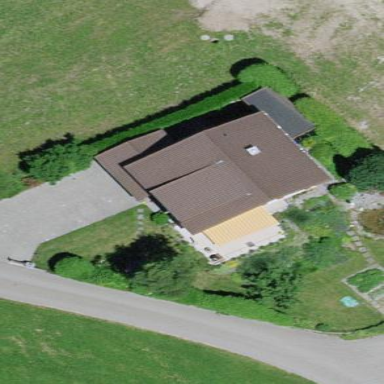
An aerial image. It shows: Simple and straightforward house.